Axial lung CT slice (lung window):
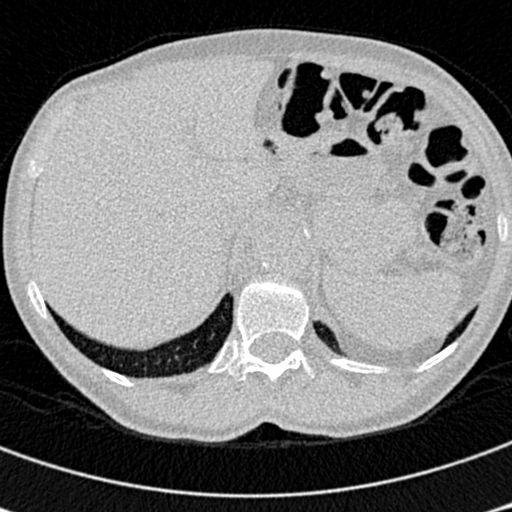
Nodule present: no